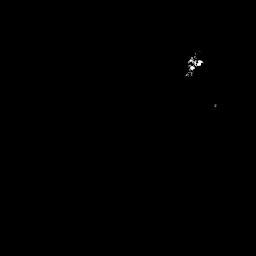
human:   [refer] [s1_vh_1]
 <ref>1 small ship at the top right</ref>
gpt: <box>[[71, 22, 79, 30, 0]]</box>